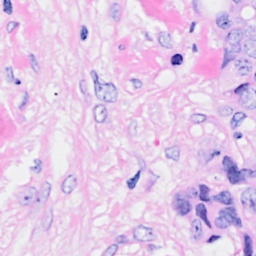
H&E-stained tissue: Breast